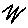
Label: zigzag